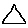
Label: triangle